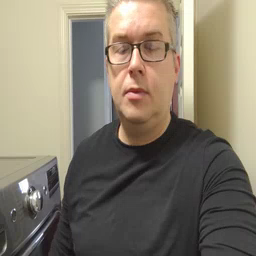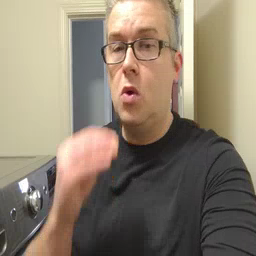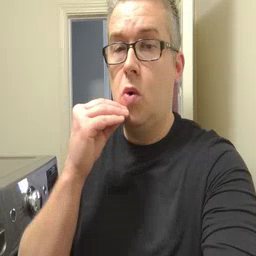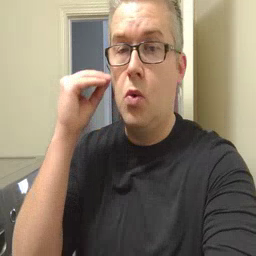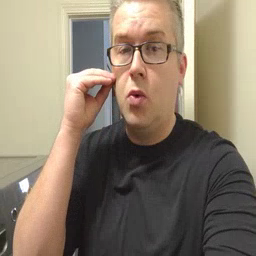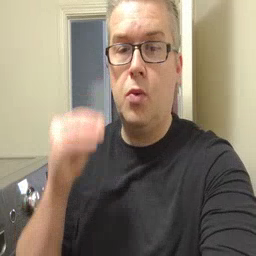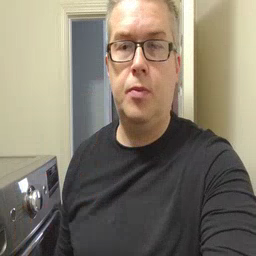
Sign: home